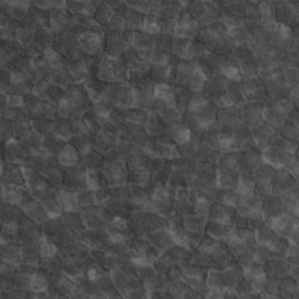
Label: non_frost